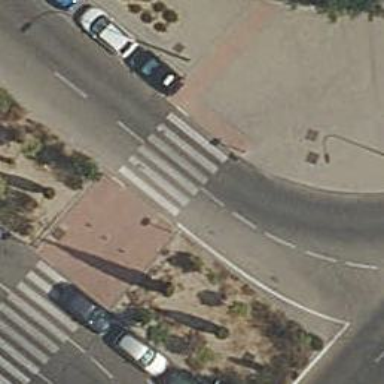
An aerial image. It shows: Marked crossing on the road.